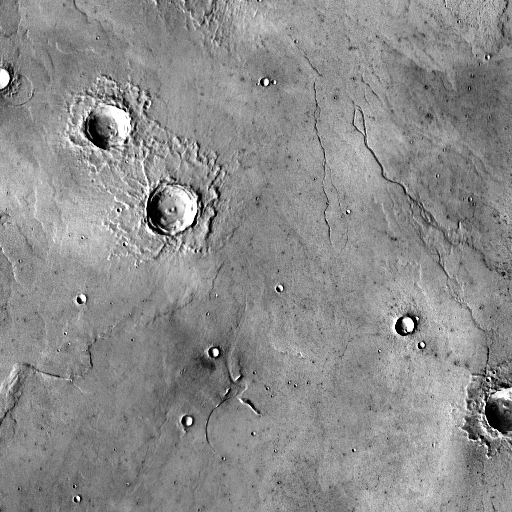
Crater classes present: Background, Other, Layered, Buried